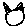
Label: cat